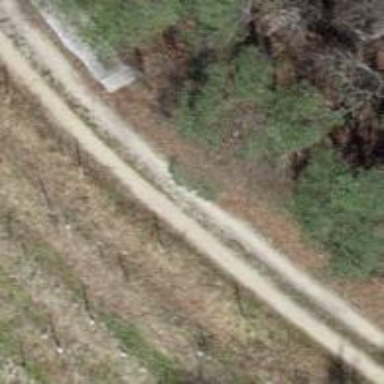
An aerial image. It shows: Gravel track with grade 2 quality.